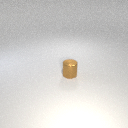
small brown metal cylinder